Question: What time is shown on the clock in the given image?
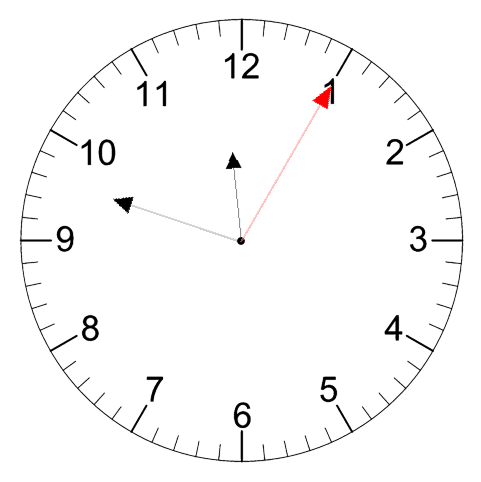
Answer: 11:48:05